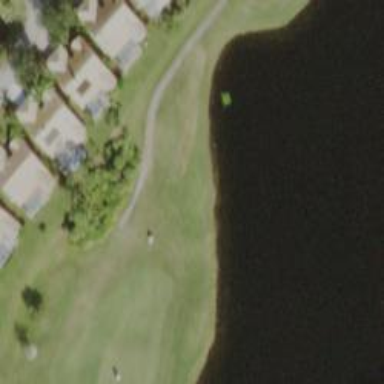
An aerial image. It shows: Golf hole.